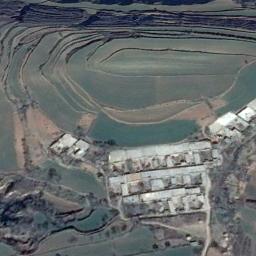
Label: terrace